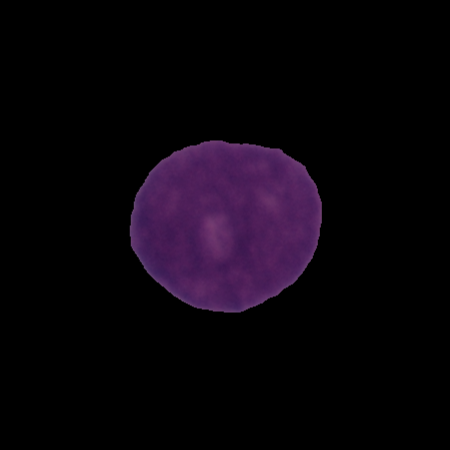
Label: cancer